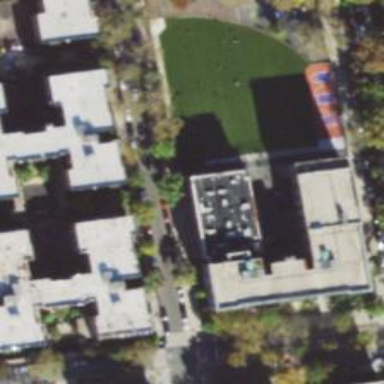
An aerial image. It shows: School building.